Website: macys
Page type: delivery-shipping
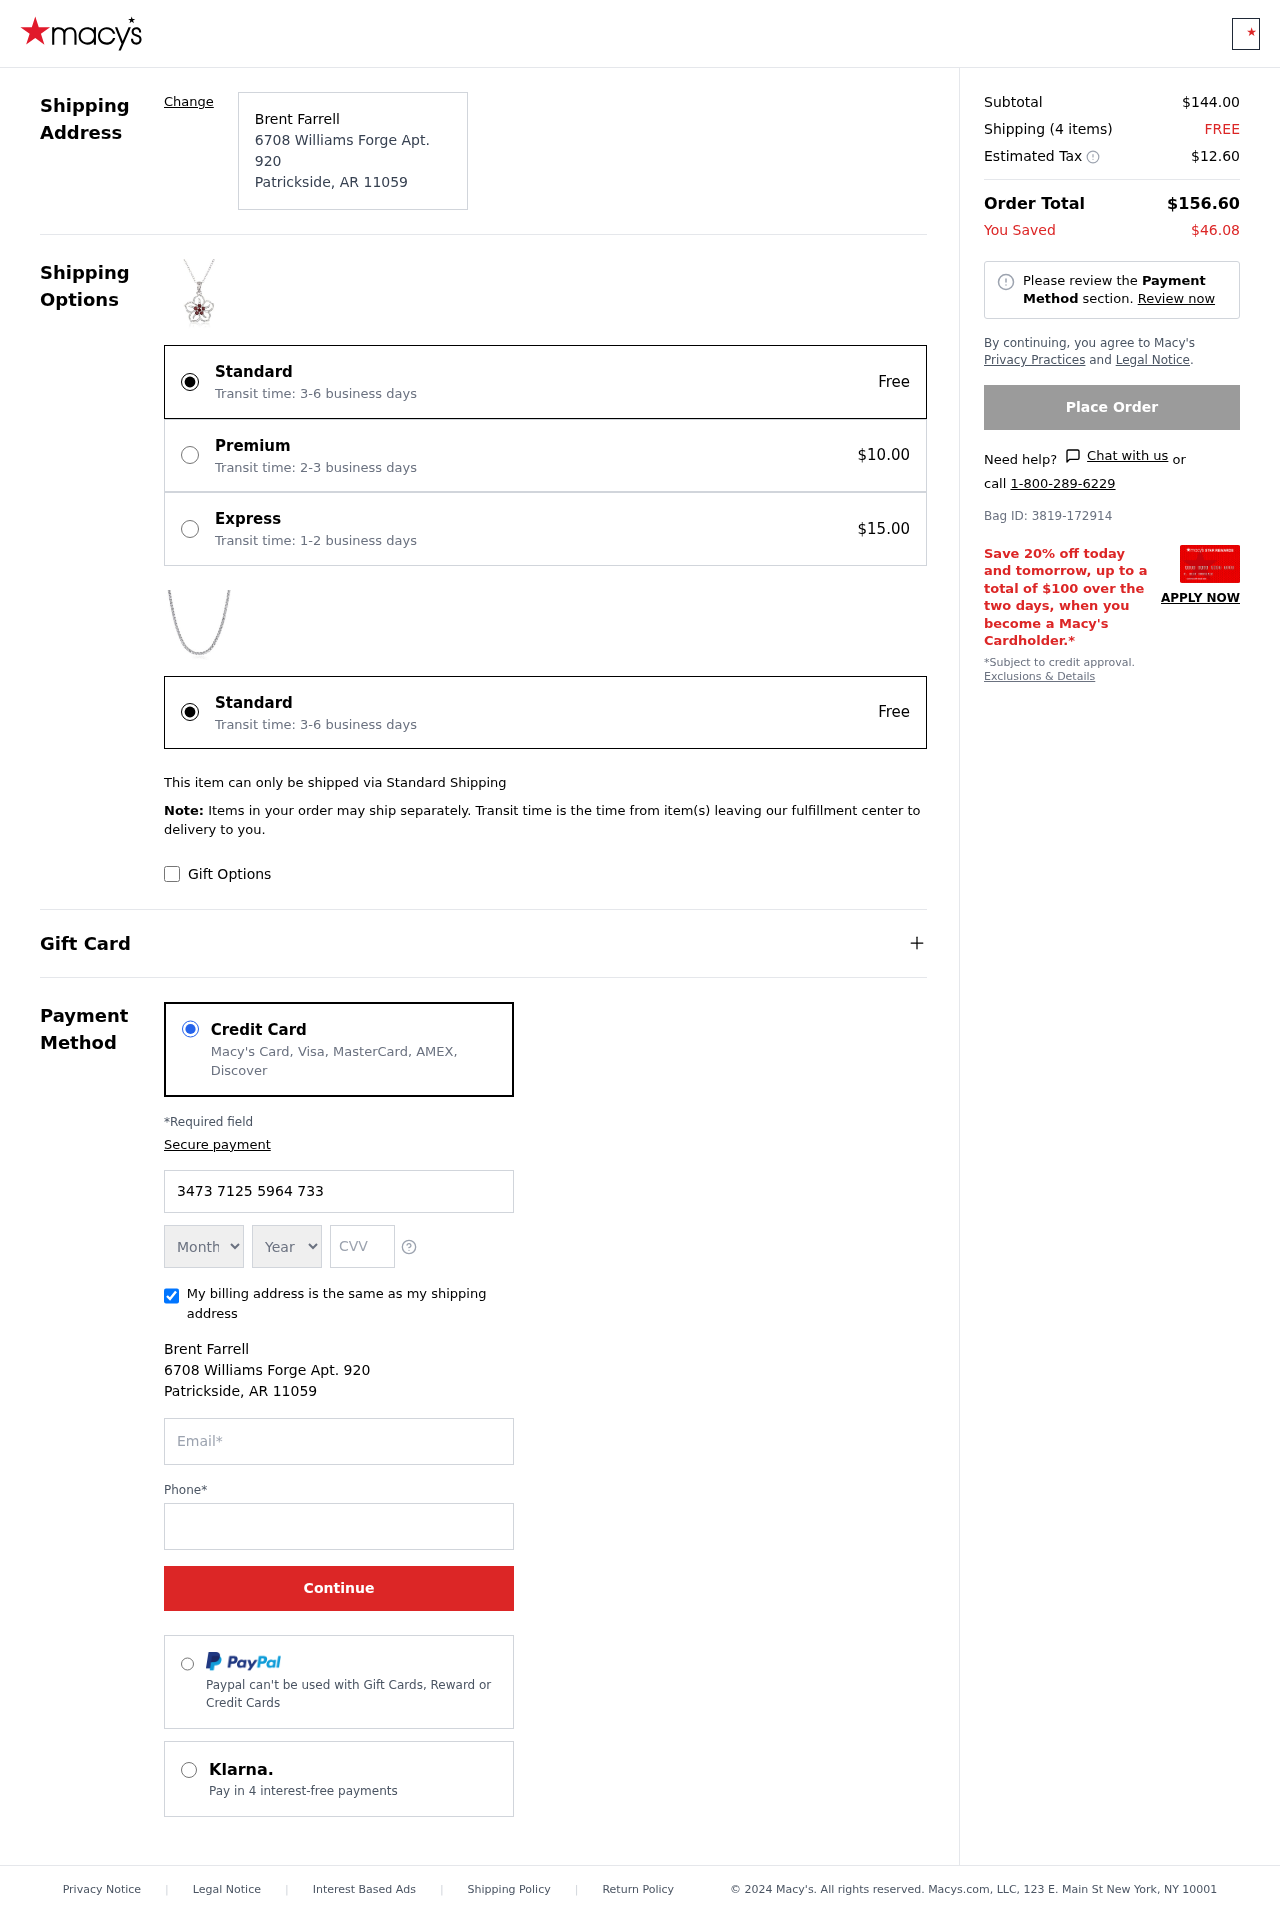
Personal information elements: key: PII_CARD_EXPIRY_MONTH
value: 03
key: PII_CARD_EXPIRY_YEAR
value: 27
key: PII_CITY
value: Patrickside
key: PII_CITY_STATE_ZIP
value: Patrickside, AR 11059
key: PII_FULLNAME
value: Brent Farrell
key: PII_POSTCODE
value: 11059
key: PII_STATE_ABBR
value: AR
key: PII_STREET
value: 6708 Williams Forge Apt. 920
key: PII_CARD_NUMBER
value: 3473 7125 5964 733
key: PII_CARD_CVV
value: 4472
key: PII_EMAIL
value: brent_farrell@hotmail.com
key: PII_PHONE
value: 7508132187
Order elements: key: ORDER_SUBTOTAL
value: $144.00
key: ORDER_NUM_ITEMS
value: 4
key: ORDER_SHIPPING_COST
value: FREE
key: ORDER_TAX
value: $12.60
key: ORDER_TOTAL
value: $156.60
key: ORDER_SAVINGS
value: $46.08
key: ORDER_BAG_ID
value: Bag ID: 3819-172914